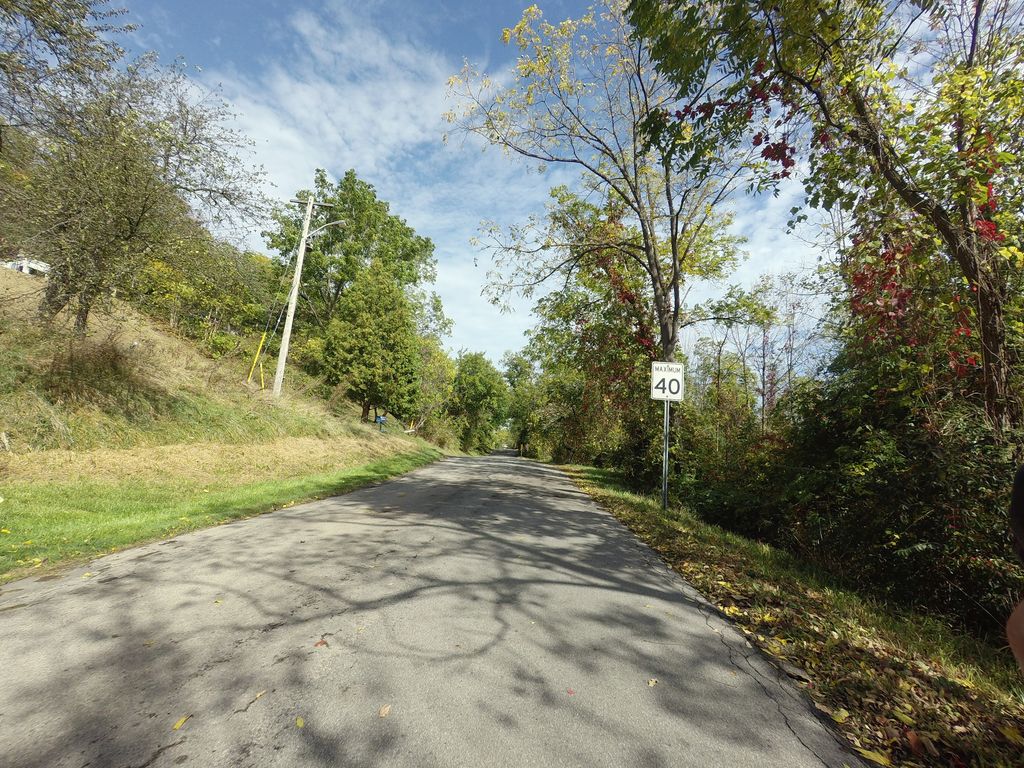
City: hamilton